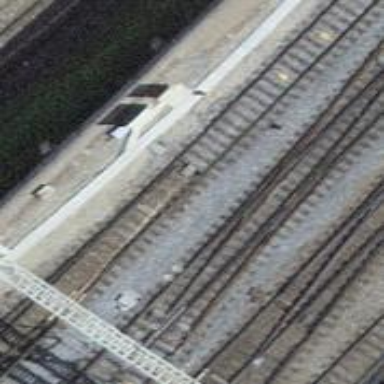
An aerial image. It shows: Railway switch.